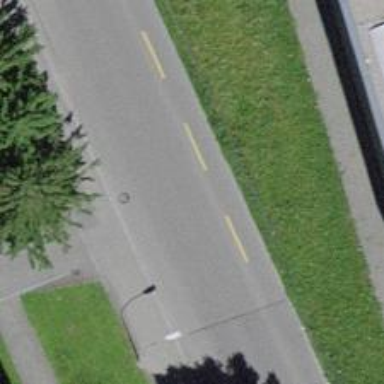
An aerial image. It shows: Residential road with sidewalk on the left.